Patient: sex F, age 44
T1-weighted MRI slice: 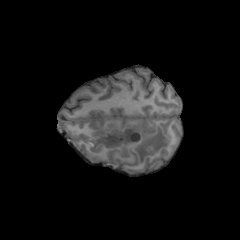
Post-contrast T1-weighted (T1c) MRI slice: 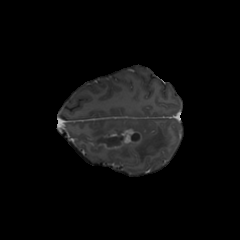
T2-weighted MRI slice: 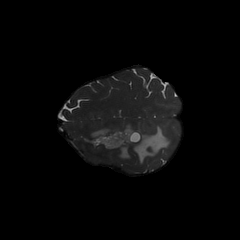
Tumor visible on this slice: yes
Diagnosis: Glioblastoma, IDH-wildtype
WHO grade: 4